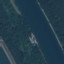
Label: River